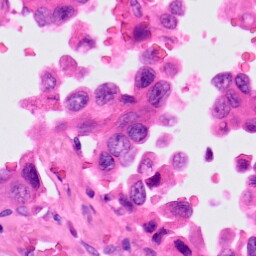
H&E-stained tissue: Lung